Question: I have a pdf file that I converted to seperate HTML files,
My goal is to import them into MS SQL so I can search the table for specific identifiers and
display the result on a webpage.
I am able to read all the html files, and get it into the SQL table, but complete sentences are being cut of by the converter because they are splitted into multiple div containers.
'''
<div class="S2"> DA0-17.0</div>
<div class="S5"> 1416</div>
<div class="S2"> Required when the subscriber is the same person as the patient. If</div>
<div class="S5"> 2698</div>
<div class="S2"> the subscriber is not the same person as the patient, do not use</div>
<div class="S2"> this element.</div>
<div class="S4"> CODE</div>
<div class="S4"> DEFINITION</div>
<div class="S2"> 18</div>
<div class="S2"> Self</div>
'''
I am trying to retrieve class S2.
I don't need class S5 or S4
Attached is a sample of the SQL results,
The insert string is dynamicly created depending on how many fields there are needed.

Below is the part the creates the insert values:
'''
If iFieldNum = 1 Then
sInsertstring = sInsertstring + "id2, " + "num" + CStr(iFieldNum)
sInsertValues = sInsertValues + "'" + msbr + "', '" + ms2 + "'"
Else
sInsertstring = sInsertstring + ", num" + CStr(iFieldNum)
sInsertValues = sInsertValues + ", '" + ms2 + "'"
End If
iFieldNum += 1
'''
Hopefully someone can assist me with this problem or point me in the right direction on how to fix this issue.
Complete code is available upon request.
Thanks for your time,
Robert.
Ps: This is application based, not web
In reply to Edper:
'''
Dim fFileName As String
Dim dListing As New DirectoryInfo(My.Settings.ImportDir)
Dim aFileArray As FileInfo() = dListing.GetFiles()
Dim fFiles As FileInfo
For Each fFiles In aFileArray
fFileName = fFiles.Name
Dim fStream = New FileStream(My.Settings.ImportDir + "" + fFileName, FileMode.Open)
Dim sReader = New StreamReader(fStream)
'''
In reply to Edper.
What I want is the following:
In the HTML files (around 700) are div containers with different class names.
'''
<div class="S2"> Required when the subscriber is the same person as the patient. If</div>
<div class="S5"> 2698</div>
<div class="S2"> the subscriber is not the same person as the patient, do not use</div>
<div class="S2"> this element.</div>
'''
I am able to create insert statements for each occurrence, however I want the "Description" between the '<div class="S5">' and '<div class="S4">' to be one long line of text, at the moment it is split up in 3 parts which I don't want, I don't know how to combine them.
My knowledge of VB.NET is fairly limited, and I am trying to learn as I go along, I was pro-efficient in classic ASP but that won't work in this case.
I'm sorry for the bad formulation of my question..
I simply don't know how else to explain it further..
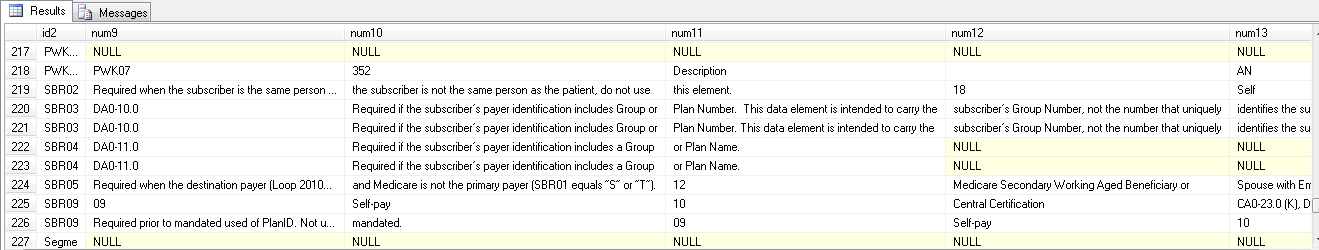
Answer: You could probably drop a 'Webbrowser' control in your form and then just make it 'visible = false' so as not to show it. Then just declare a global variable for string builder like:
'''
Dim builder As New StringBuilder
'''
Then when you get all the HTML files in this code and you could probably do like this:
'''
Dim fFileName As String
Dim dListing As New DirectoryInfo(My.Settings.ImportDir)
Dim aFileArray As FileInfo() = dListing.GetFiles()
Dim fFiles As FileInfo
For Each fFiles In aFileArray
WebBrowser1.Navigate(dListing&""&fFiles)
Next
'''
And when the html is loaded completely using the 'WebBrowser1_DocumentCompleted' event you then get all the classes (like 'S2') from the multiple 'divs' like:
'''
Dim elems As HtmlElementCollection
elems = WebBrowser1.Document.GetElementsByTagName("DIV")
For Each elem As HtmlElement In elems
If (elem.GetAttribute("className") = "S2") Then
builder.Append(elem.InnerHtml).Append(" ")
End If
Next
'Do something for string builder (i.e. builder.ToString()) here before clearing the String Builder like this could be where you insert the records to your table probably
builder.Clear()
'''